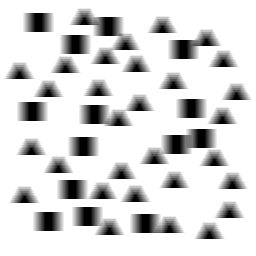
Squares: 14
Triangles: 30
Stars: 0
Total shapes: 44